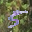
Label: 5